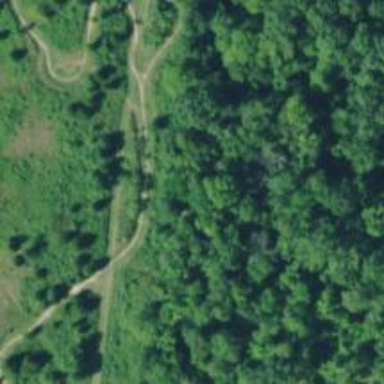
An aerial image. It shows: Path designated for bicycles.